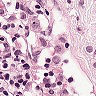
Metastatic tissue present: yes